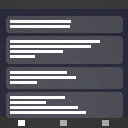
Screen state: on